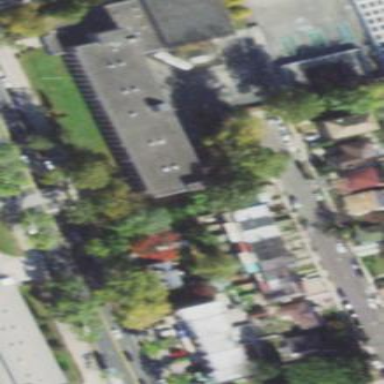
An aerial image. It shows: School building.